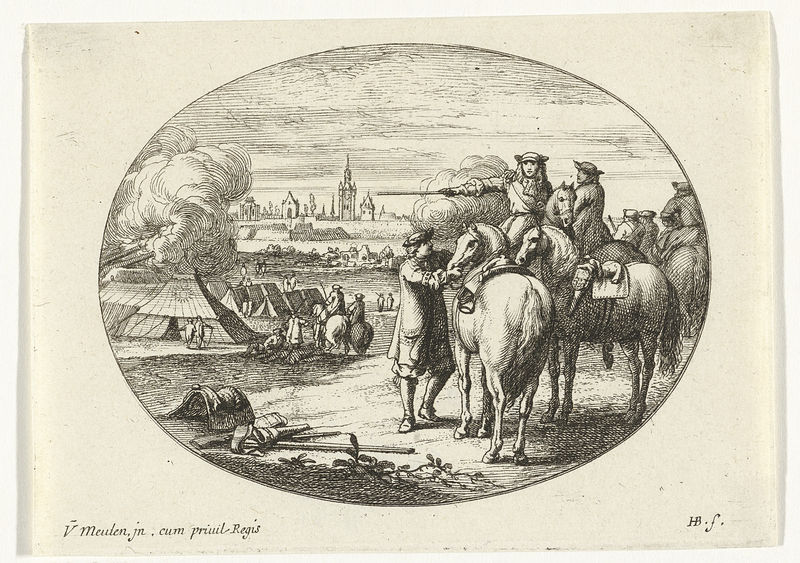
Titel: Belegering van een stad
Künstler: Jan van Huchtenburg
Standort: Amsterdam
Institution: Rijksmuseum
Schlagwörter: feuer, himmel, kampf, mann, weiß, wolken, landschaft, menschen, stadt, hintergrund, hut, männer, schwarz, zeichnung, kirche, qualm, rauch, mantel, oval, pferd, pferde, reiter, rund, sattel, steigbügel, hintern, schrift, ort, stab, dorf, mauer, brand, krieg, schlacht, zeigen, kirchen, druck, stich, soldat, stadtmauer, kanonen, kupferstich, hacke, zelt, zelte, latein, staab, helfer